Question: I want to place the components A and B over component with List. I need that would text of list will be to visible. I can not find which layout can do it.
How this behavior is in lwuit? What solutions exist?

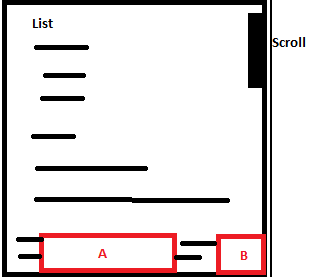
Answer: The question is somewhat unclear, jmunoz answer is correct if you want component's A and B to reside at the bottom of the screen and the list to scroll above. However from the drawing it seems you want an "always on top" effect which you can achieve either via a glass pane (for non-interactive components) or via the 'LayeredLayout' class.
This is actually quite simple using the following:
'''
myForm.setLayout(new LayeredLayout());
myForm.setScrollable(false);
// will occupy the entire area of the form but should be scrollable
myForm.addComponent(componentUnderneath);
Container south = new Container(new BorderLayout());
myForm.addComponent(south);
south.addComponent(BorderLayout.SOUTH, whateverYouWantToPlaceOnTopInTheSouth);
'''